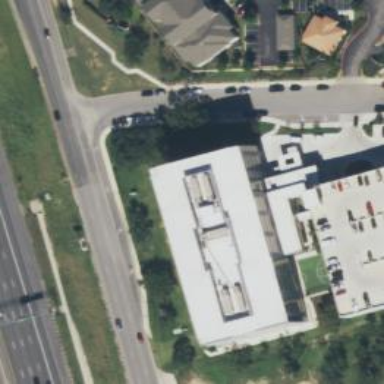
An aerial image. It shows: Office building.